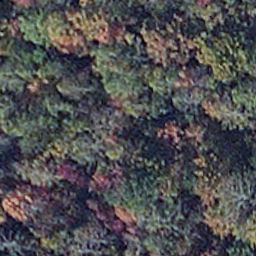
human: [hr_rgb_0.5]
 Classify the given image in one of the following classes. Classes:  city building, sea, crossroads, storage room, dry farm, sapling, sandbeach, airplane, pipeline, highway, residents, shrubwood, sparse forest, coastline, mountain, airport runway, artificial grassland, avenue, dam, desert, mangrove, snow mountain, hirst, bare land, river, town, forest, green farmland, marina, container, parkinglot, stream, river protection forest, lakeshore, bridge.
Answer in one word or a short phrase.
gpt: mangrove